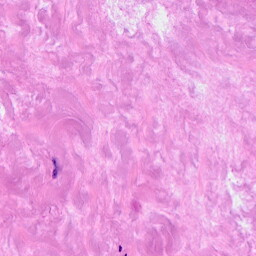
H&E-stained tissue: Breast